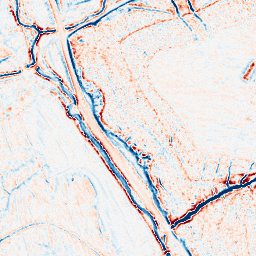
Category: edge_preserving
Decomposition family: bilateral
Decomposition parameters: d: 9
sigma_color: 150
sigma_space: 50
Upsampling method: quintic
Upsampling parameters: scale: 2
Upsampling scale: 2